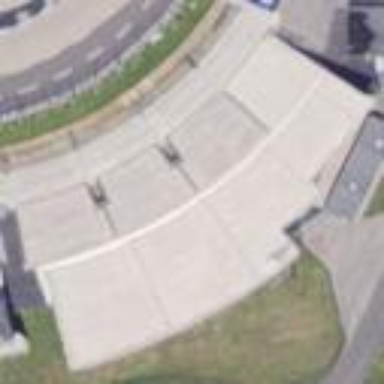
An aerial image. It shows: Grandstand building.